Question: what I want:
Download a webpage from a server > Save content in a 'NSString' > Search through the content via 'IsEqualToString' > Set text to a label when a specified keyword was found.
I was able to download the webpage, show content in a 'UITextView' but my 'if' function always executes the else part doesn't matter what I'm searching for in 'IsEqualToString'. Please help.
Actually I should see in my label: Course is open and NOT Sorry, course is closed. See screenshot.
'''
//
// ViewController.h
// TestingHTML2
//
// Created by Marc Woerner on 20.03.12.
// Copyright (c) 2012 __MyCompanyName__. All rights reserved.
//
#import <UIKit/UIKit.h>
@interface ViewController : UIViewController
{
NSMutableData *myData;
NSURLConnection *myConnection;
}
@property (strong, nonatomic) IBOutlet UITextView *myTextView;
@property (strong, nonatomic) IBOutlet UILabel *myLabel;
@end
'''
ViewController.m
'''
//
// ViewController.m
// TestingHTML2
//
// Created by Marc Woerner on 20.03.12.
// Copyright (c) 2012 __MyCompanyName__. All rights reserved.
//
#import "ViewController.h"
@interface ViewController ()
@end
@implementation ViewController
@synthesize myTextView;
@synthesize myLabel;
- (void)viewDidLoad
{
[super viewDidLoad];
if (myConnection == nil) {
myData = [NSMutableData new];
NSString *urlString = [NSString stringWithFormat:@"http://www.golfplatz-altenstadt.de"];
myConnection =[NSURLConnection connectionWithRequest:
[NSURLRequest requestWithURL:
[NSURL URLWithString:urlString]]
delegate:self];
}
}
- (void)connection:(NSURLConnection *)connection didReceiveData:(NSData *)data {
[myData appendData:data];
}
- (void) initializeVariablesAgain {
myData = nil;
myConnection = nil;
myTextView = nil;
}
- (void)connectionDidFinishLoading:(NSURLConnection *)connection {
NSString *stringToLookup = [[NSString alloc]initWithData:myData encoding:NSASCIIStringEncoding];
if ([stringToLookup isEqualToString:@"platz_bespielbar"]) {
myLabel.text = @"Course is open";
} else {
myLabel.text = @"Sorry, course is closed";
}
myTextView.text = [[NSString alloc] initWithData:myData encoding:NSASCIIStringEncoding];
[self initializeVariablesAgain];
}
'''
When I look through the downloaded web page myself I see an entry:
> platz_bespielbar
So why does my function don't work?

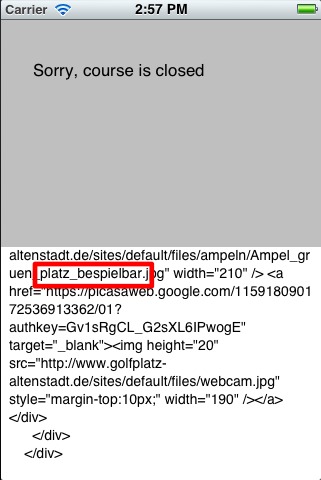
Answer: It's because you are checking the whole string and not only part of it.
'''
if ([stringToLookup isEqualToString:@"platz_bespielbar"]) {
'''
should be
'''
if ([stringToLookup rangeOfString:@"platz_bespielbar"].location != NSNotFound]) {
'''
Hope it helps